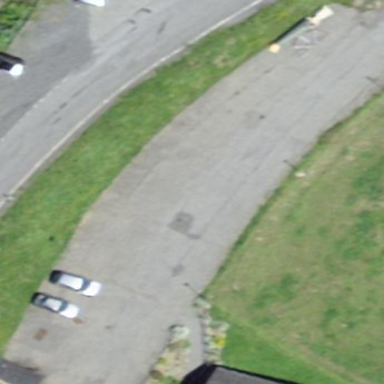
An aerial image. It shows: Parking area.